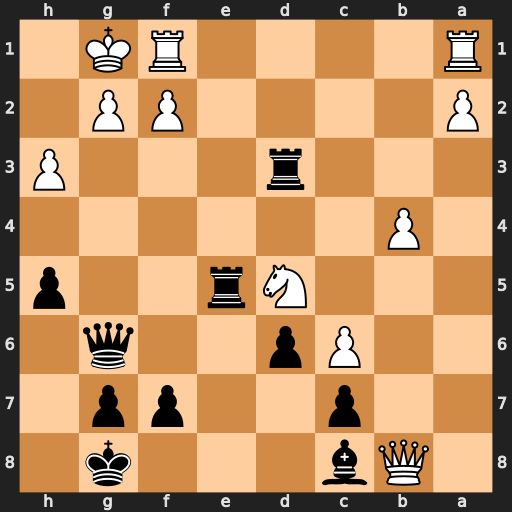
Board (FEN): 1Qb3k1/2p2pp1/2Pp2q1/3Nr2p/1P6/3r3P/P4PP1/R4RK1
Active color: b
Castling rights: -
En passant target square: -
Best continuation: Qxg2+ Kxg2 Rg5+ Kh2 Rxh3#